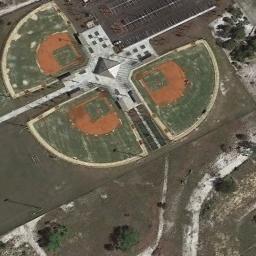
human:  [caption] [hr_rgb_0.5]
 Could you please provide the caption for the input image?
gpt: There are three baseball diamonds on the open place .

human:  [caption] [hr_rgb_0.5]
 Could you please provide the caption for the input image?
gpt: Three adjacent baseball diamonds next to a pavilion and some trees beside .

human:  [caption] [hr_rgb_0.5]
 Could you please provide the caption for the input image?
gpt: There are three baseball diamonds in the wasteland .

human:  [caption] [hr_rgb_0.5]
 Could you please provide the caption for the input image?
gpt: The baseball field is surrounded by trees .

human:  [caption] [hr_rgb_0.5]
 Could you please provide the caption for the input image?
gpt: The three baseball diamonds are bounded by roads .